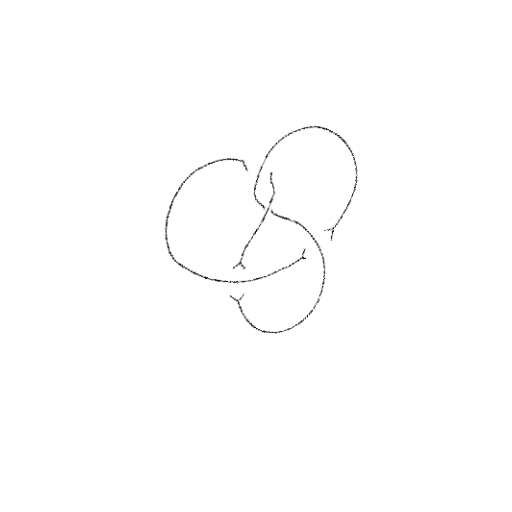
Crossing number: 4